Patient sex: M
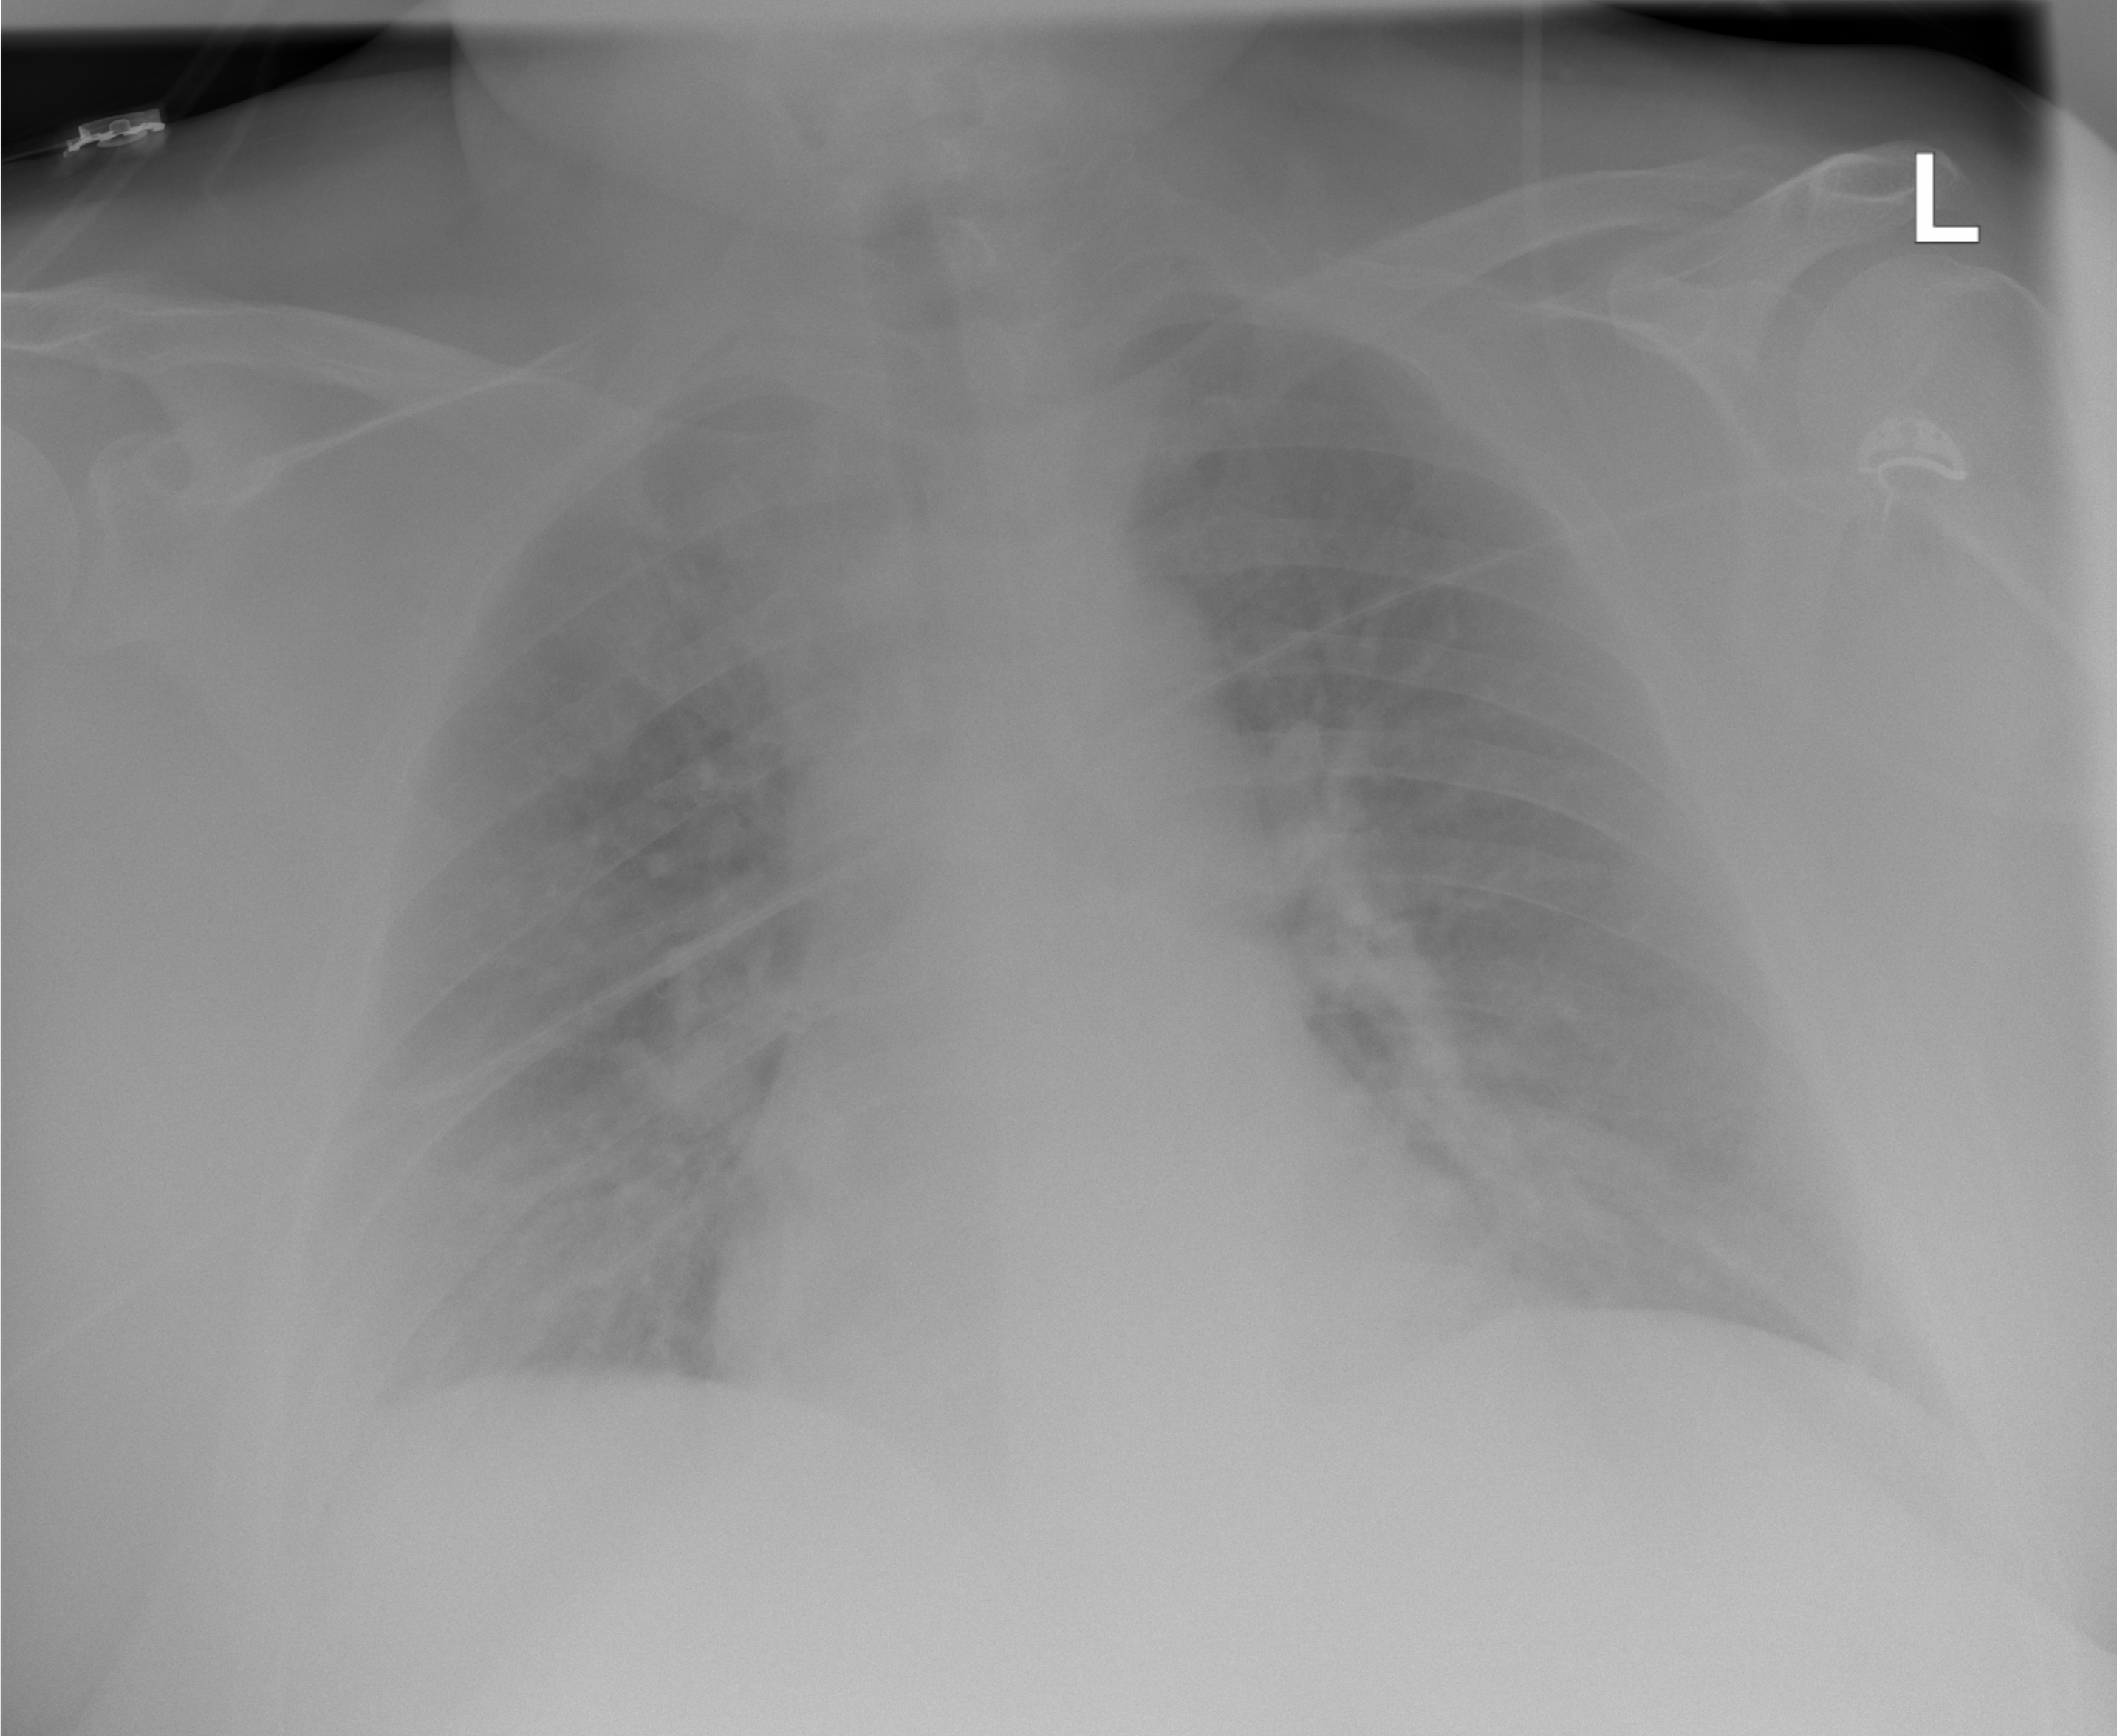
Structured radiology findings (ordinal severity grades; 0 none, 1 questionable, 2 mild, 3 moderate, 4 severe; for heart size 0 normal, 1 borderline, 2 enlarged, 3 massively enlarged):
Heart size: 0
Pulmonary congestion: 0
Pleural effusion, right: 0
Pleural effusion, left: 0
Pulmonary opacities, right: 0
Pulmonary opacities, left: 0
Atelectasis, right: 1
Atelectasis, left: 0